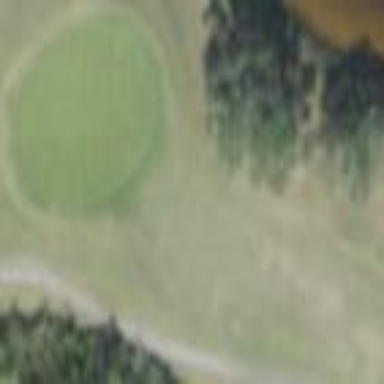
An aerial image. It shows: Scenic golf fairway.